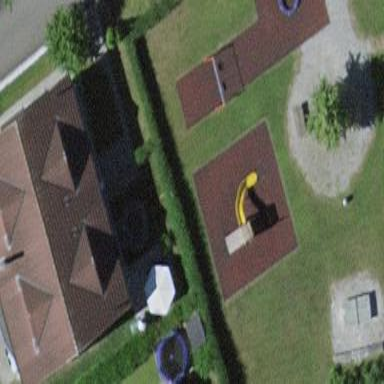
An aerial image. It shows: Playground area for leisure land.